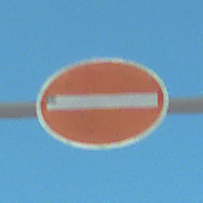
Verkehrszeichen: VerbotDerEinfahrt
Umgebung: Outdoor, RoadRail
Tageszeit: SunriseSunset
Wetter: PartlyCloudy
Licht: Natural
Jahreszeit: NotSpecified
Kontrast: HighContrast